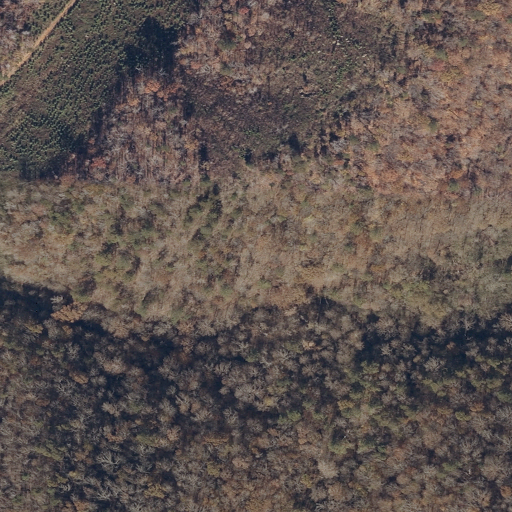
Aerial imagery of gap in Alabama named Cunningham Gap containing deciduous forest, open development, shrub, mixed forest, evergreen forest, and medium intensity development